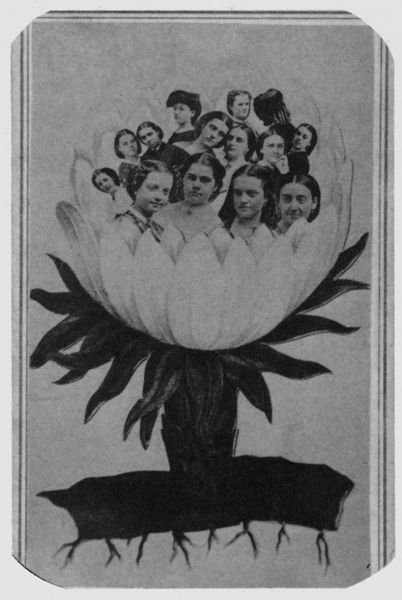
Titel: Untitled Carte-de-visite/Visitenkarte
Künstler: M.M. Malon
Institution: Privatbesitz
Schlagwörter: blätter, frauen, mädchen, blume, frau, köpfe, blüte, bildnis, stamm, kelch, familie, zöpfe, foto, fotografie, stiel, wurzel, montage, surreal, flower, humans, women, collage, illustration, photography.